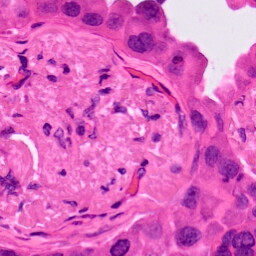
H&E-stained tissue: Lung